Question: I want to translate UIDatePicker. I use it for date and time and now it's day, hour, minute

I want to translate for example -> Fri Oct 26 to my language.
I can't find how to do this. Maybe someone could help me
Thanks.
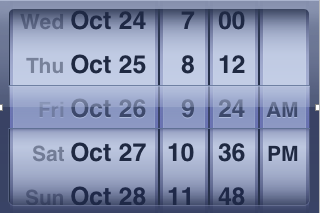
Answer: Localizing depends on the iPhone region format settings (set it in the simulator or the device). Check out these answers:
<URL>
<URL>
<URL>